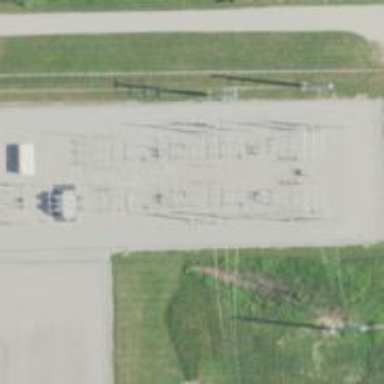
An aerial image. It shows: Switch for power supply.